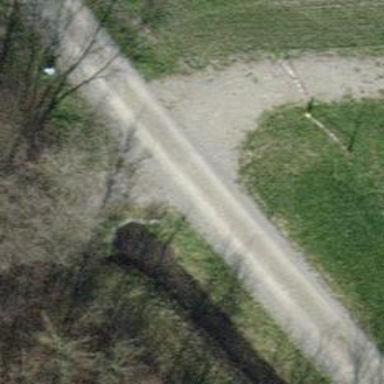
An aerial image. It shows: Track with ground surface of grade 2.